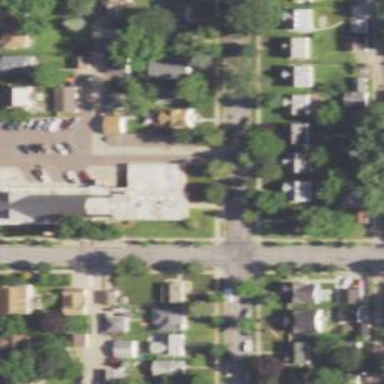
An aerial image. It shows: Alleyway designated as service road.